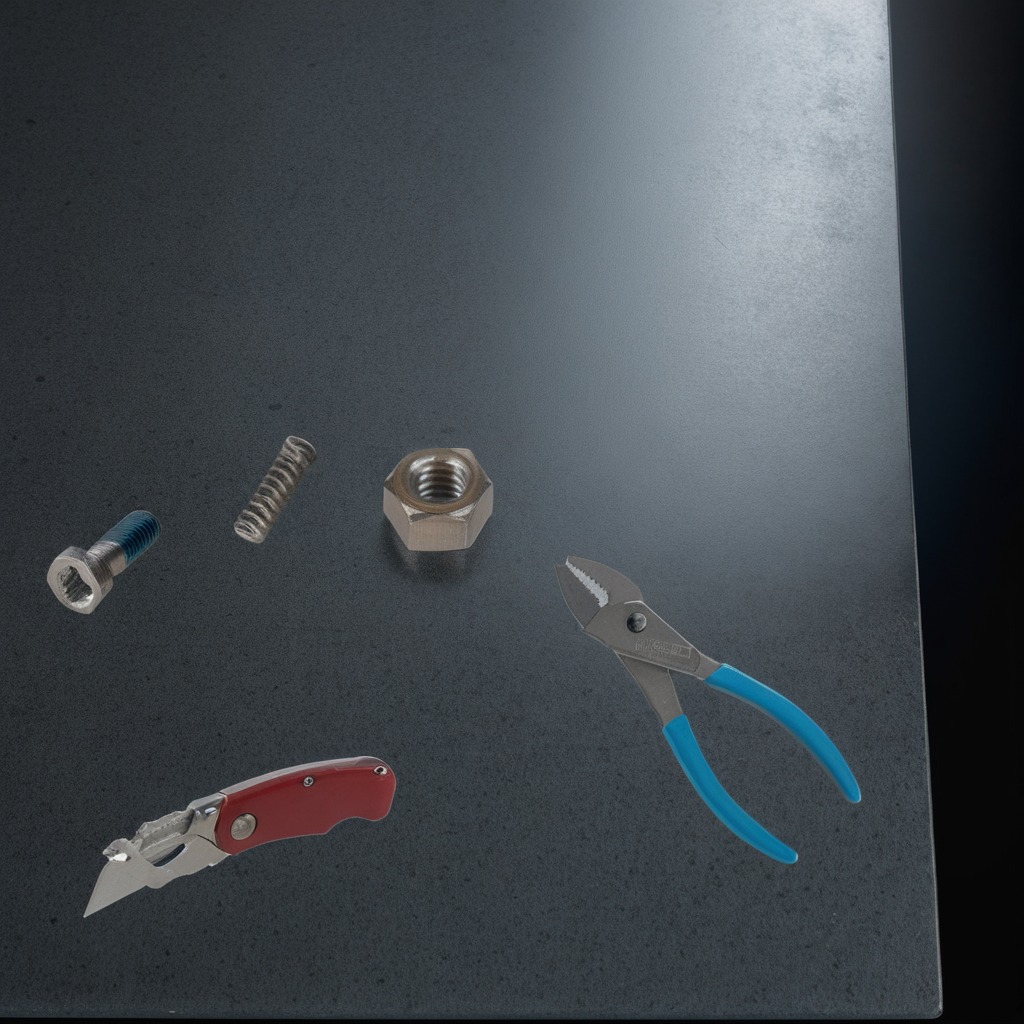
A utility knife, a metal machine screw, a pair of pliers, a coiled metal spring, and a metal nut are lying on a clean granite table inside a workshop at night dim ambient light soft shadows worn but